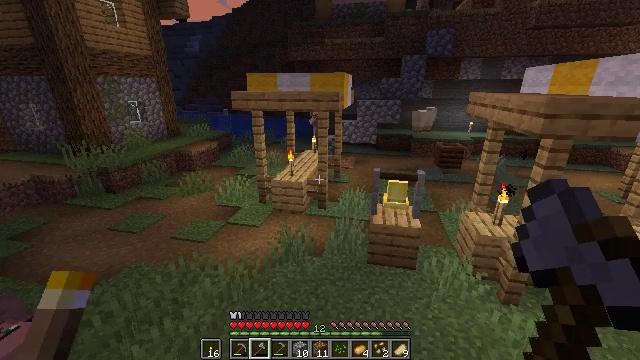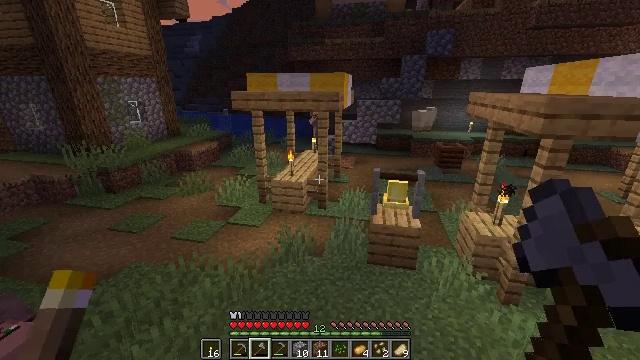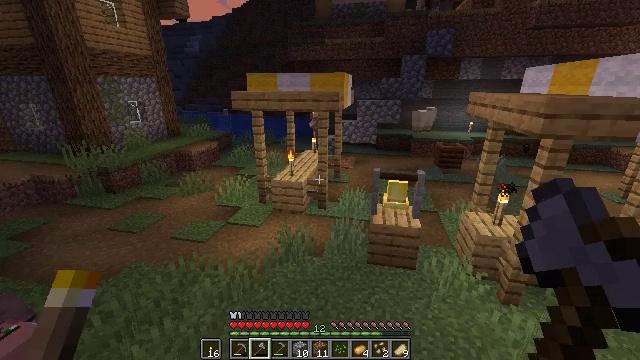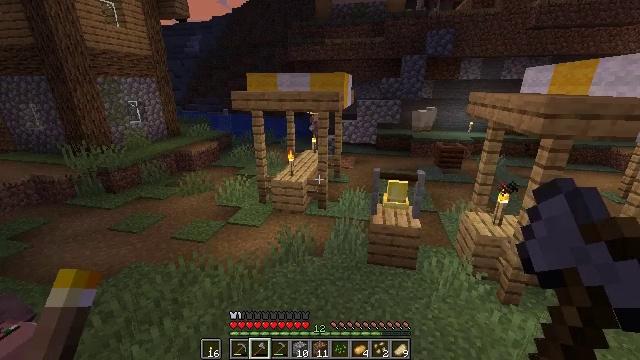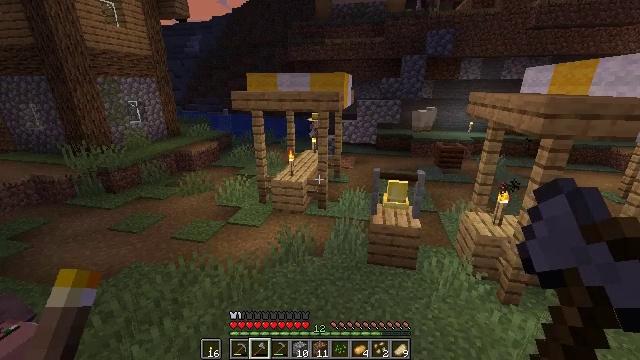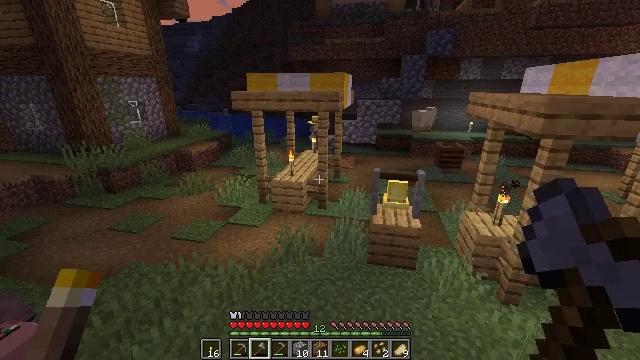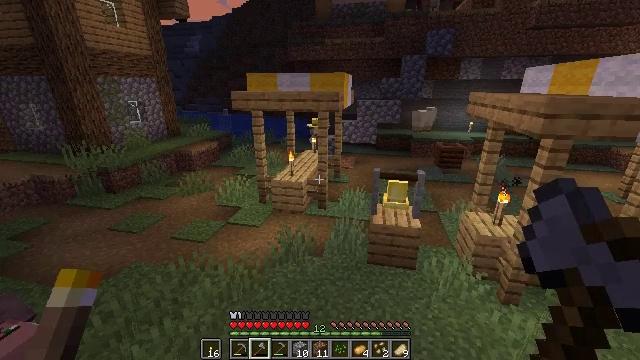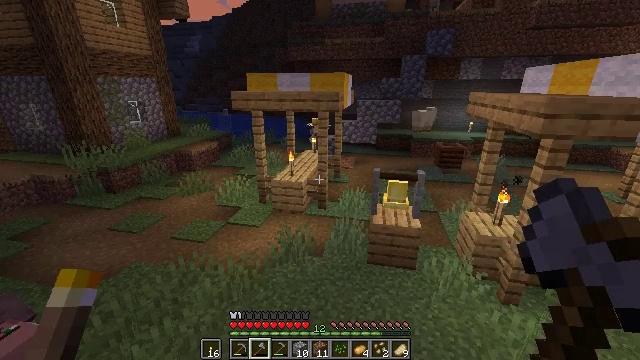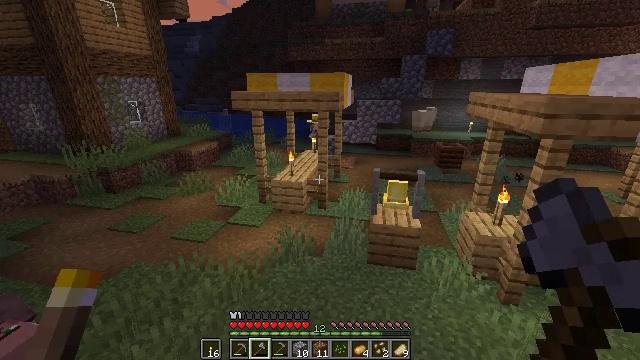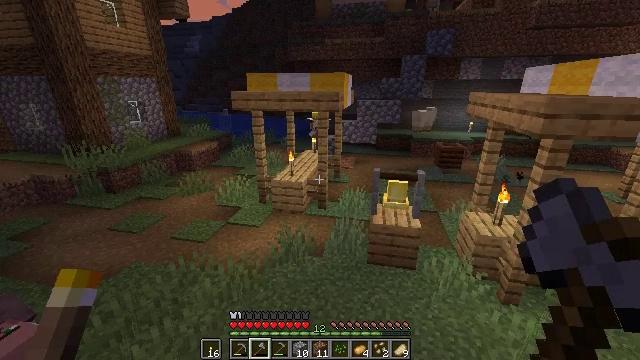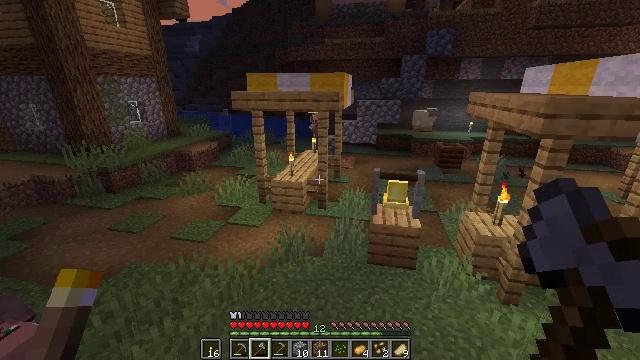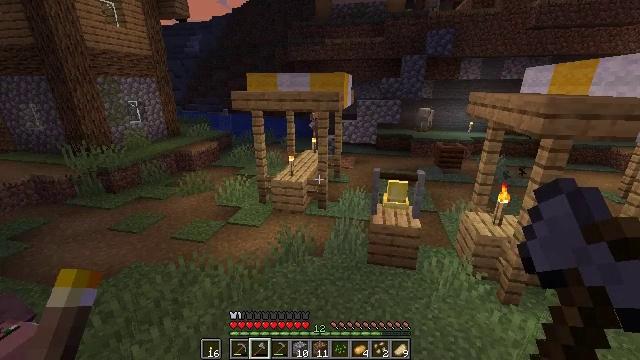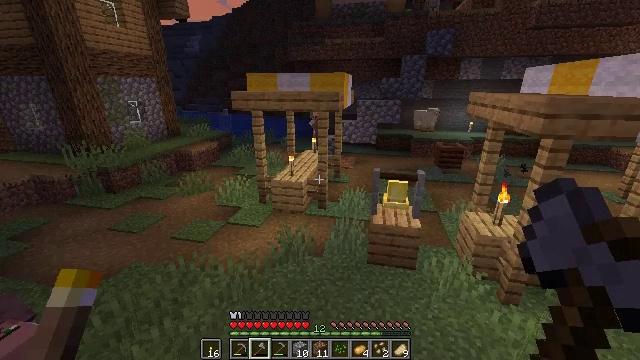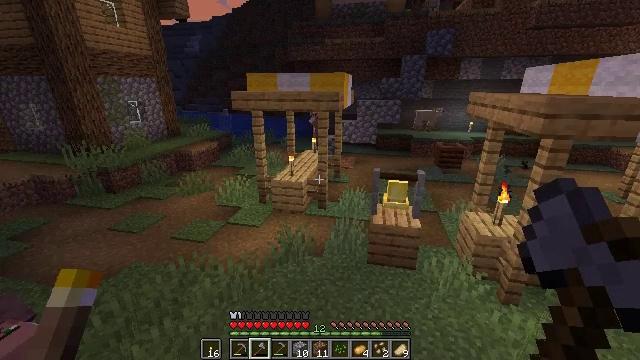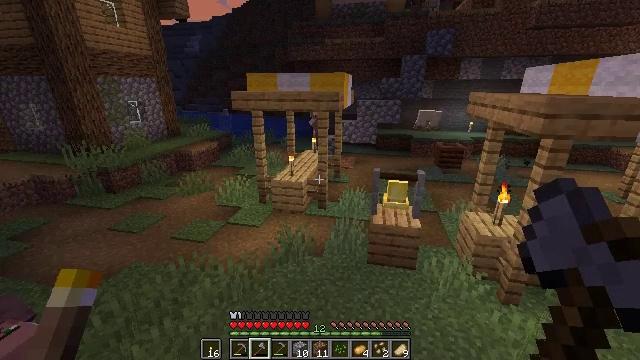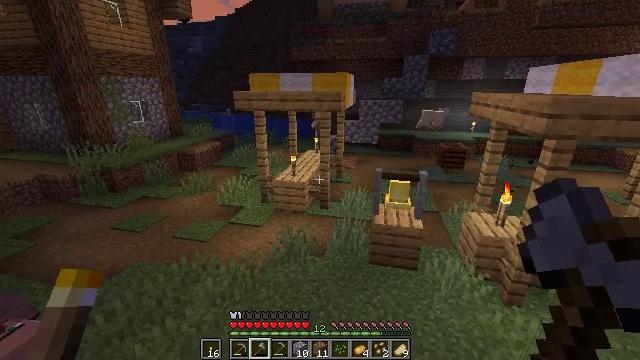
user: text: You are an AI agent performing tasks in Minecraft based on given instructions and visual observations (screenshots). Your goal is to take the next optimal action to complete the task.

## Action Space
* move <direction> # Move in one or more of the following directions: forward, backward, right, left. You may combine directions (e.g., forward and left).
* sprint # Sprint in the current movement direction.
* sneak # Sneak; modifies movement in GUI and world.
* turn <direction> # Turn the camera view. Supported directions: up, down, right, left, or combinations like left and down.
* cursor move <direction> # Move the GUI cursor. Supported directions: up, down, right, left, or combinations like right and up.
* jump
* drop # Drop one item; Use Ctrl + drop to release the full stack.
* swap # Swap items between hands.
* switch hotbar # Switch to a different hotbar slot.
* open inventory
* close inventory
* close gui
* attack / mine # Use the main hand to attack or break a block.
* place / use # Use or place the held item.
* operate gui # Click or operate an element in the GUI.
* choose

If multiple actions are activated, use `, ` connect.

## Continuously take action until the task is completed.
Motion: motion action
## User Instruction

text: Mine the grass path to create a new path.
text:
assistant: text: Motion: no_op
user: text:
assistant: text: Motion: no_op
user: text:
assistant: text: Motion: no_op
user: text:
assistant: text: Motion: no_op
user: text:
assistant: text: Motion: no_op
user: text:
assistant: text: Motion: no_op
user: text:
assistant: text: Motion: no_op
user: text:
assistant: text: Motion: no_op
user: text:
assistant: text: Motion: no_op
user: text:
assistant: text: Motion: no_op
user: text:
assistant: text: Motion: no_op
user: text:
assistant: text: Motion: no_op
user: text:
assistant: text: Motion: no_op
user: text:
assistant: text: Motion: no_op
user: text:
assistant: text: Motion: no_op
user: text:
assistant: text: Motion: no_op
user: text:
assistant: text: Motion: move forward
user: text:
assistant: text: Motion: move forward
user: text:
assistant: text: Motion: move forward, turn left
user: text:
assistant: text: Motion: turn left and down
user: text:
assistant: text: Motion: turn left
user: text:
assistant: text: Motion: turn left
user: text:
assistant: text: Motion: turn left and up
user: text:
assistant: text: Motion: no_op
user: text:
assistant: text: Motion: no_op
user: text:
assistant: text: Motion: no_op
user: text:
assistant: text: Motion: no_op
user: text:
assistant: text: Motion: turn right and up
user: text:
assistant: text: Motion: move forward, turn right and up
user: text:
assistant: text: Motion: move forward, turn right and up